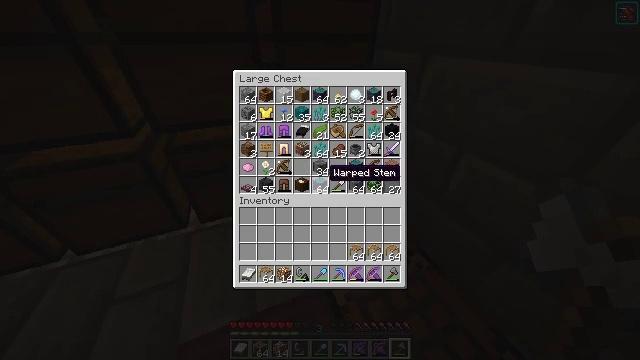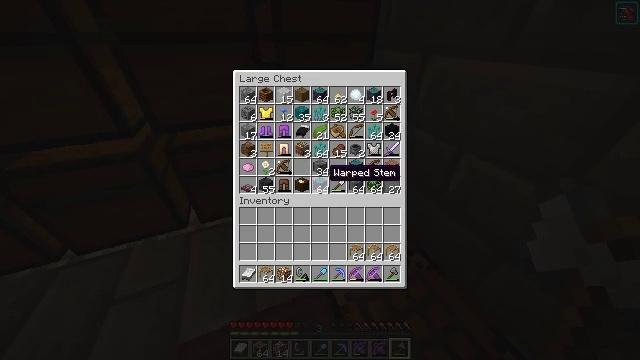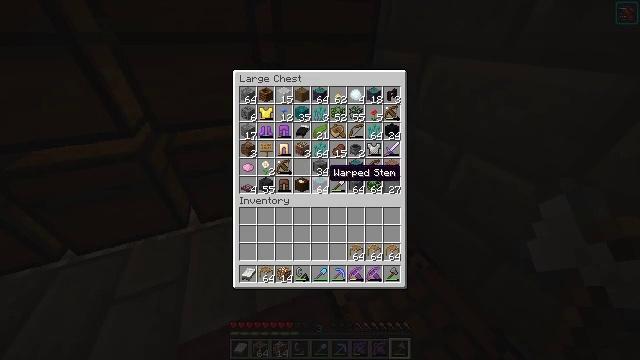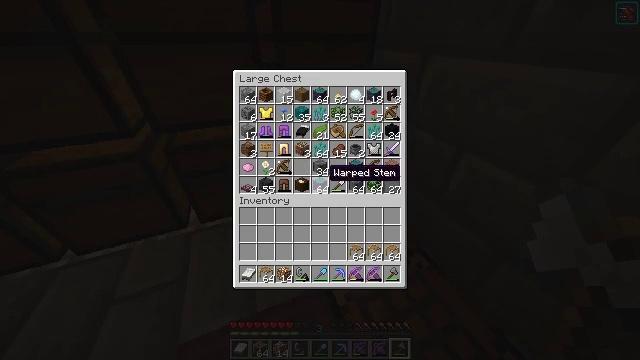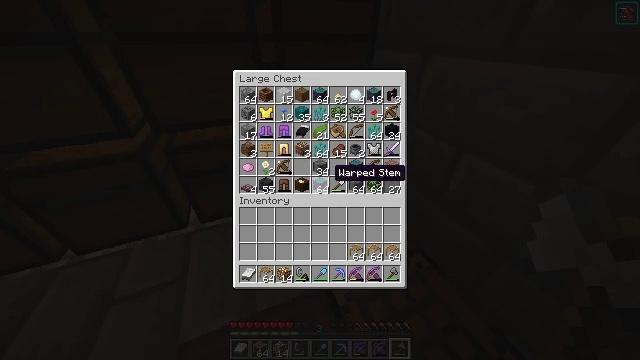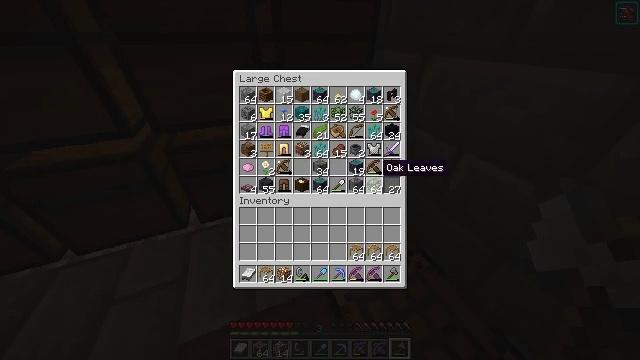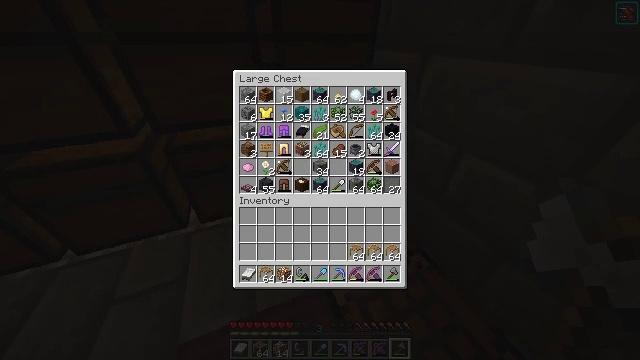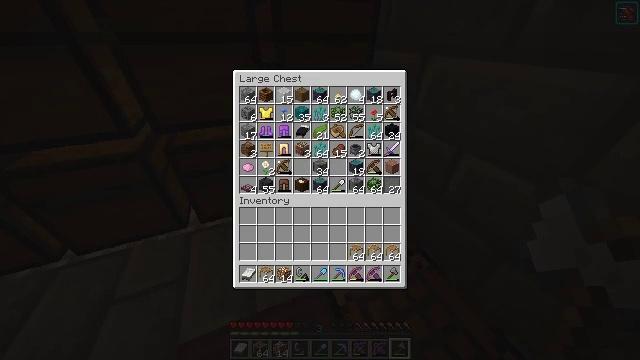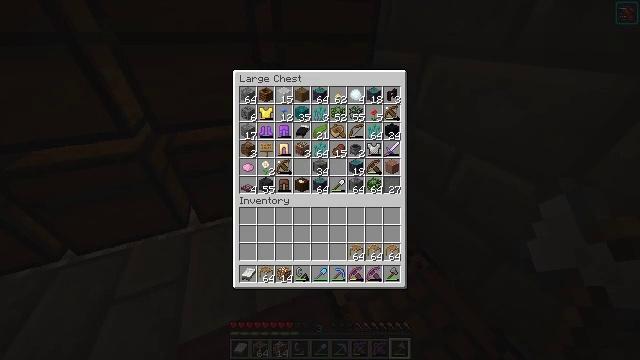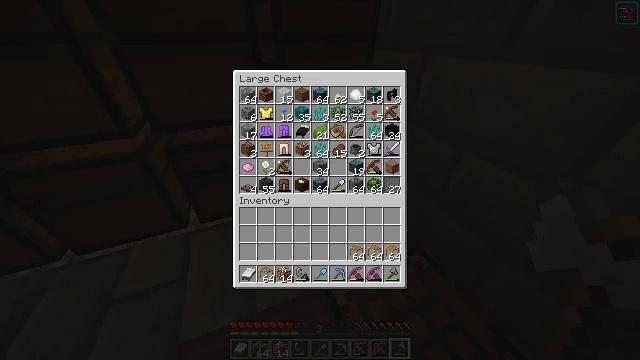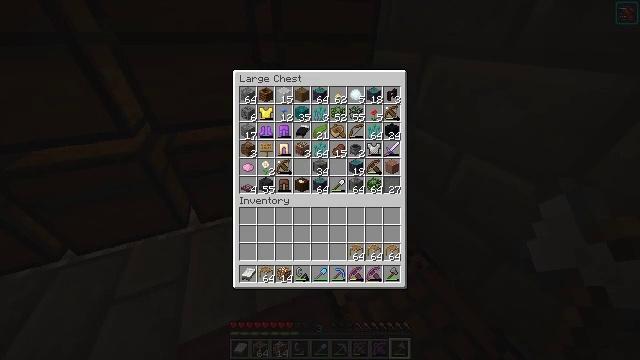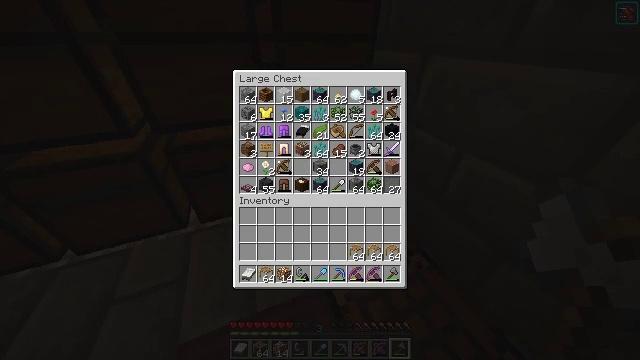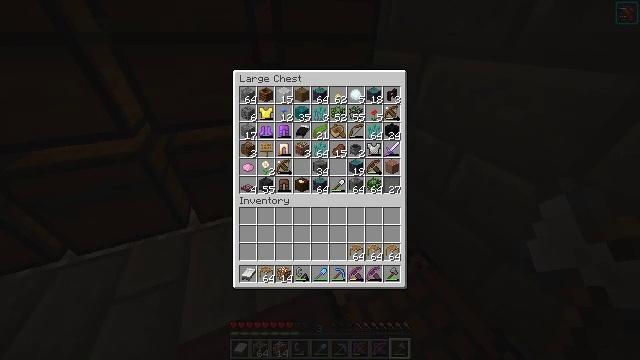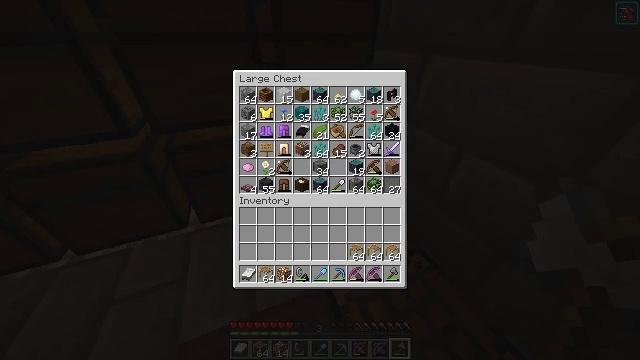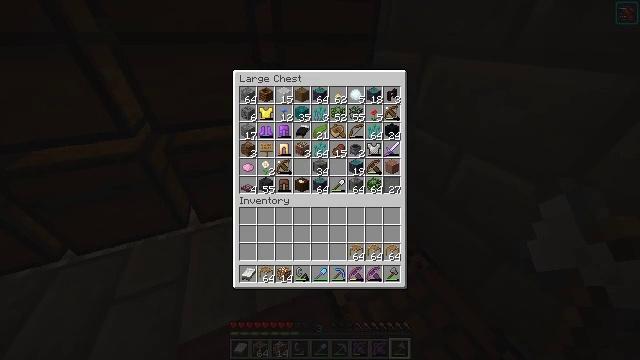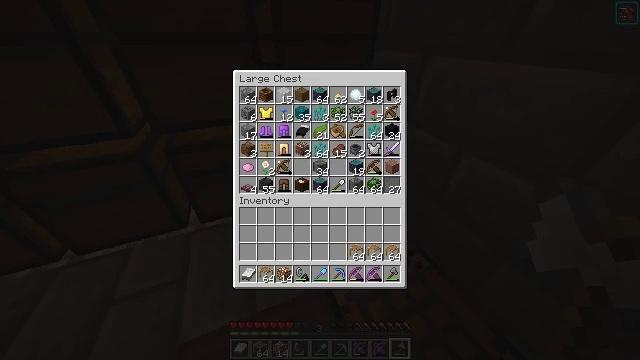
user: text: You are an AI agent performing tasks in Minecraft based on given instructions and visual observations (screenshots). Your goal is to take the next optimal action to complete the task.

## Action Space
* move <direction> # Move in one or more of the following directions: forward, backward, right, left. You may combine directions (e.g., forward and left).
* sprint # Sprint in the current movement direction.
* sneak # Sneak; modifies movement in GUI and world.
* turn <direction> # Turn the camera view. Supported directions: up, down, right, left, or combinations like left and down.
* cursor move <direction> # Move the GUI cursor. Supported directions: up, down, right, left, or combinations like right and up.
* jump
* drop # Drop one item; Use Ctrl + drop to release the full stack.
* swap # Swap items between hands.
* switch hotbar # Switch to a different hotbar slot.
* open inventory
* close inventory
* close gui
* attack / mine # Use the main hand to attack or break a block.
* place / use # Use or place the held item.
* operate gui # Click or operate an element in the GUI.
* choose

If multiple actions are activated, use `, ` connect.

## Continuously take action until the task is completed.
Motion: motion action
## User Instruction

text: Make a slime block with slimeballs.
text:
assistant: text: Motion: no_op
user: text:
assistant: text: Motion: no_op
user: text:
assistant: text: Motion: no_op
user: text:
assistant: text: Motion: no_op
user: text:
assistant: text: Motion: cursor move right
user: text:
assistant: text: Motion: cursor move right
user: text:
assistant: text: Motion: cursor move right
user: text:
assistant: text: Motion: no_op
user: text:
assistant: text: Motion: no_op
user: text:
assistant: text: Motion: no_op
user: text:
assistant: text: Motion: no_op
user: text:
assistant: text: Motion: no_op
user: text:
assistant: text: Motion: no_op
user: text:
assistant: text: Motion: no_op
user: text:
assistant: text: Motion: no_op
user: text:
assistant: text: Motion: no_op
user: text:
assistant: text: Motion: no_op
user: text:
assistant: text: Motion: no_op
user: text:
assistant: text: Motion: no_op
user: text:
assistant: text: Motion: no_op
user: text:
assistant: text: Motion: no_op
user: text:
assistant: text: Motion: no_op
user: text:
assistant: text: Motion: close inventory
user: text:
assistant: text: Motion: turn left and up, close inventory
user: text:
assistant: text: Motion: turn left and up, close inventory
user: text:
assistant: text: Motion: turn left and up
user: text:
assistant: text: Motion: turn left and up
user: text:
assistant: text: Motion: no_op
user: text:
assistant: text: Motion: no_op
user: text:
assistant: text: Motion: move forward and move left, turn right and down